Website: walmart
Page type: newsletter-management
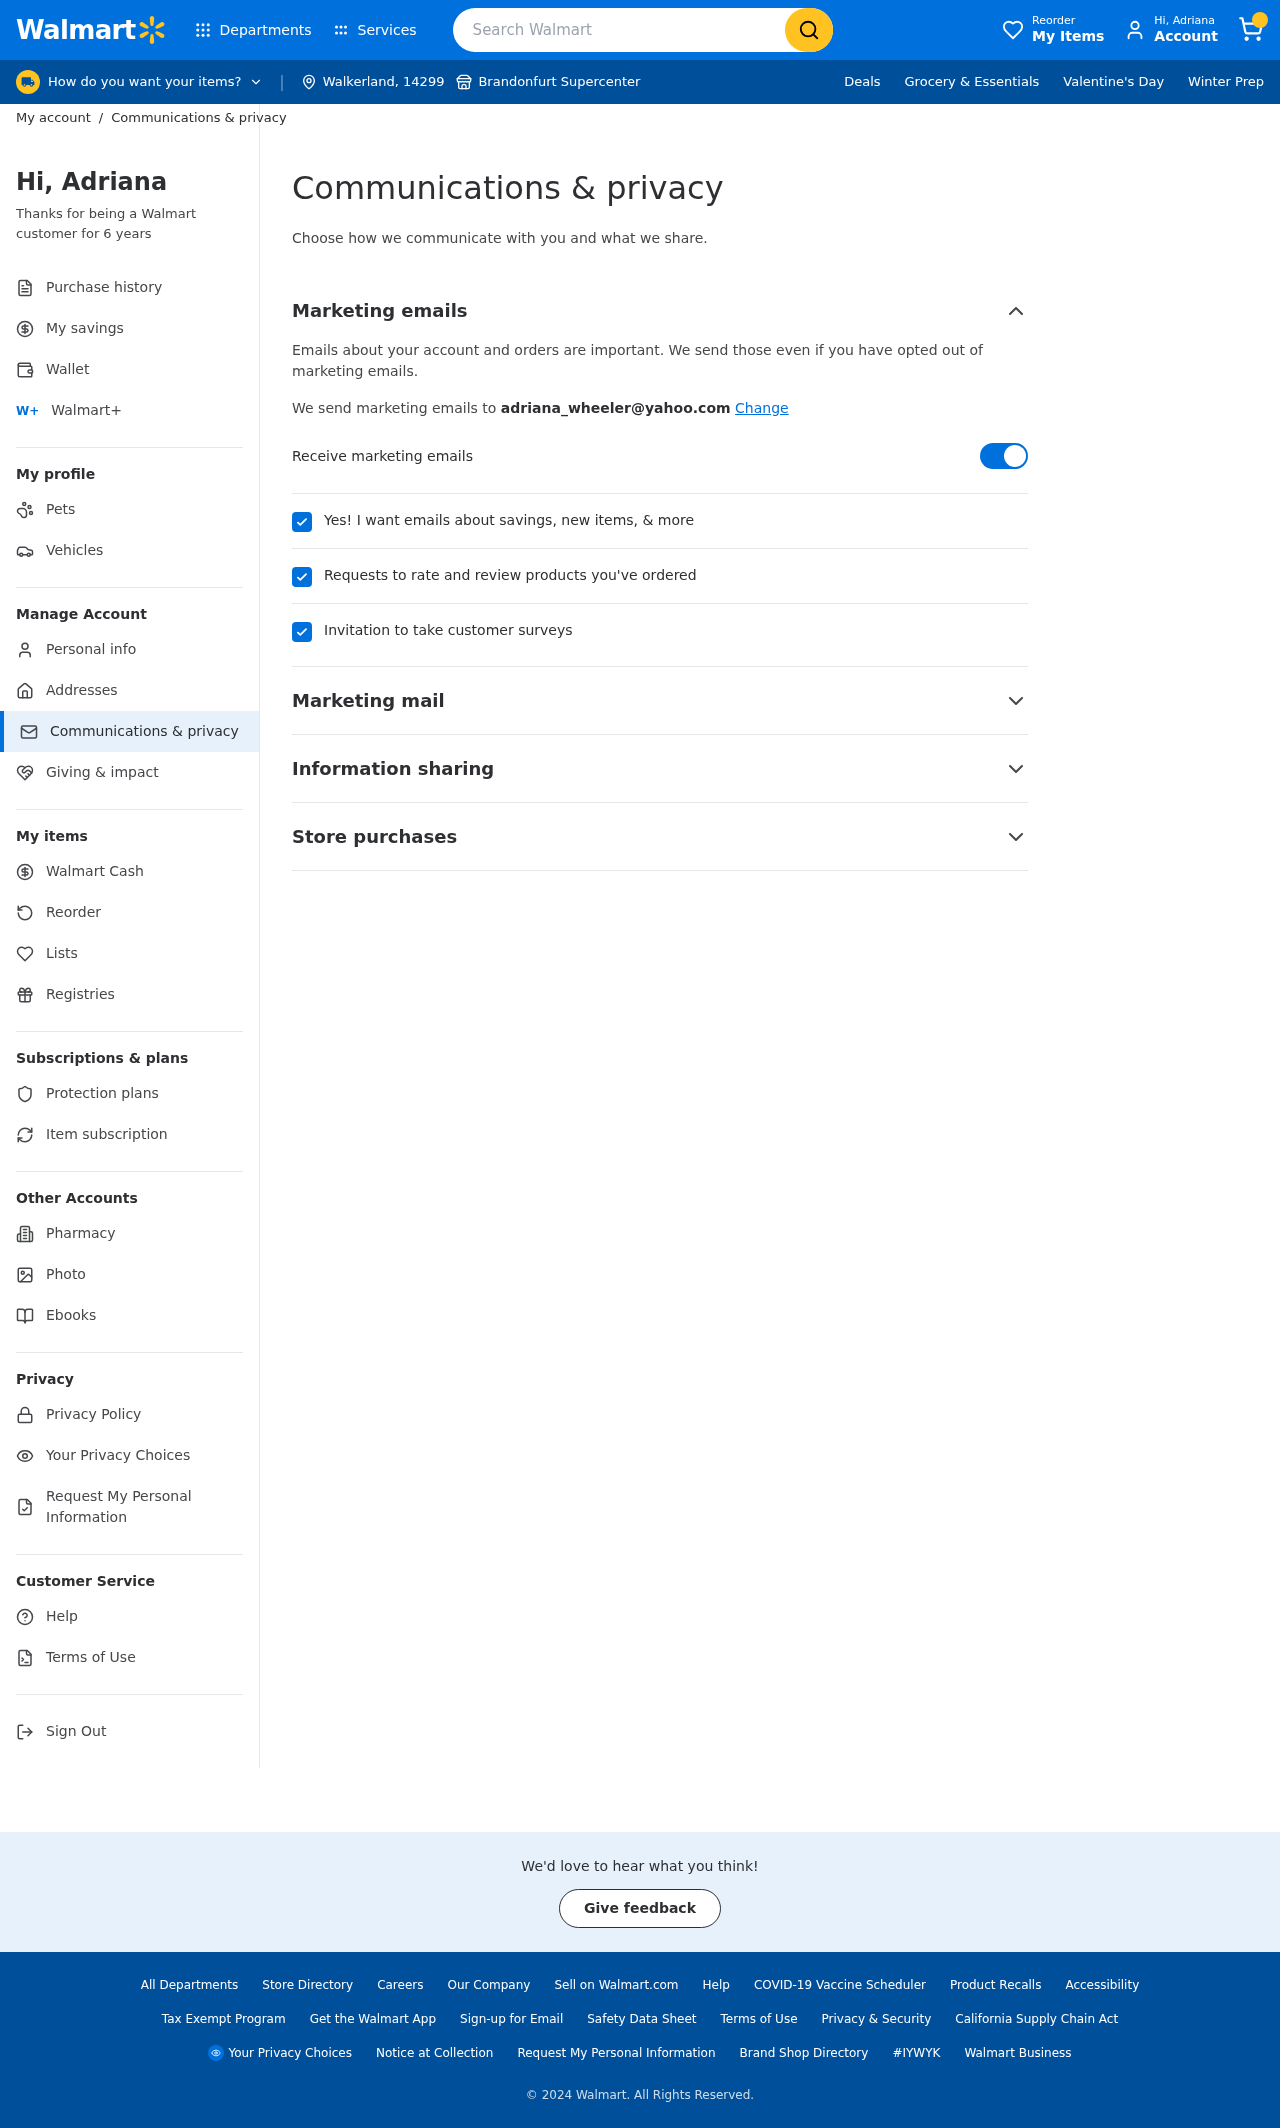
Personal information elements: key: PII_CITY
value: Walkerland
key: PII_CITY2
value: Brandonfurt
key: PII_EMAIL
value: adriana_wheeler@yahoo.com
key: PII_FIRSTNAME
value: Adriana
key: PII_POSTCODE
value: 14299
Search elements: key: HEADER_SEARCH
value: Search Walmart